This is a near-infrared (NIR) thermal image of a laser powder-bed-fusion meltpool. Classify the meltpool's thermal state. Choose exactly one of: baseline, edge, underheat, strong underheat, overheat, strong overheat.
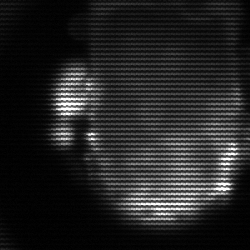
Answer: baseline